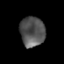
Tissue: prostate
Cell type: T cells
Senescence score: 0.2666
Nuclear area (px): 730
Mean DAPI intensity: 83.921